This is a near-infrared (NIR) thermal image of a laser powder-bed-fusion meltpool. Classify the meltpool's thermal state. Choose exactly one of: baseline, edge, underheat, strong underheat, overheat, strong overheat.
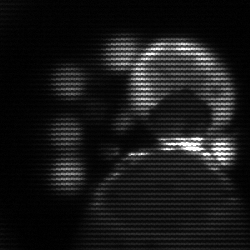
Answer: edge